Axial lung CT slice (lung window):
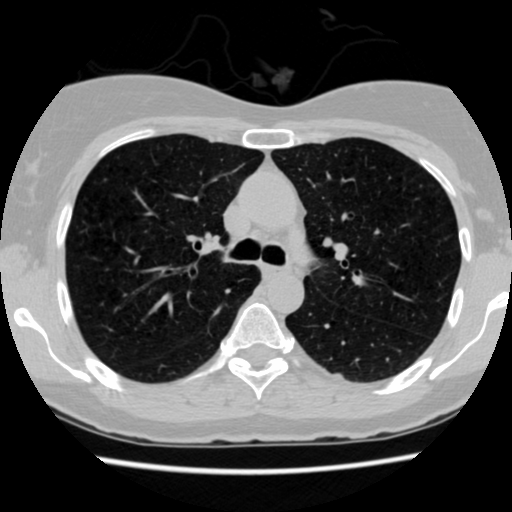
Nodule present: no